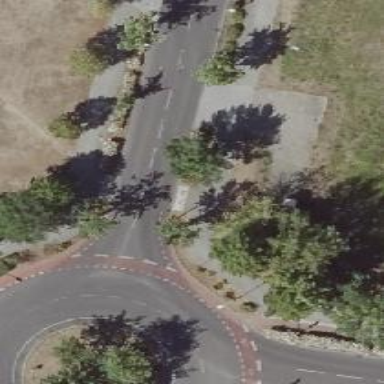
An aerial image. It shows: Uncontrolled road crossing.